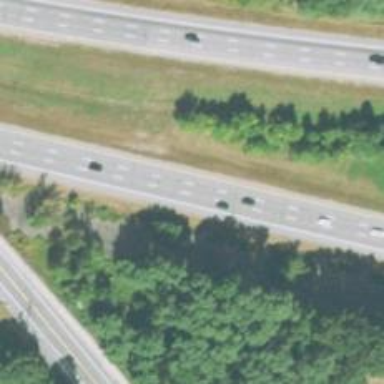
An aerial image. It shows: Asphalt motorway.